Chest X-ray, AP view. Patient: 33 years old, sex M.
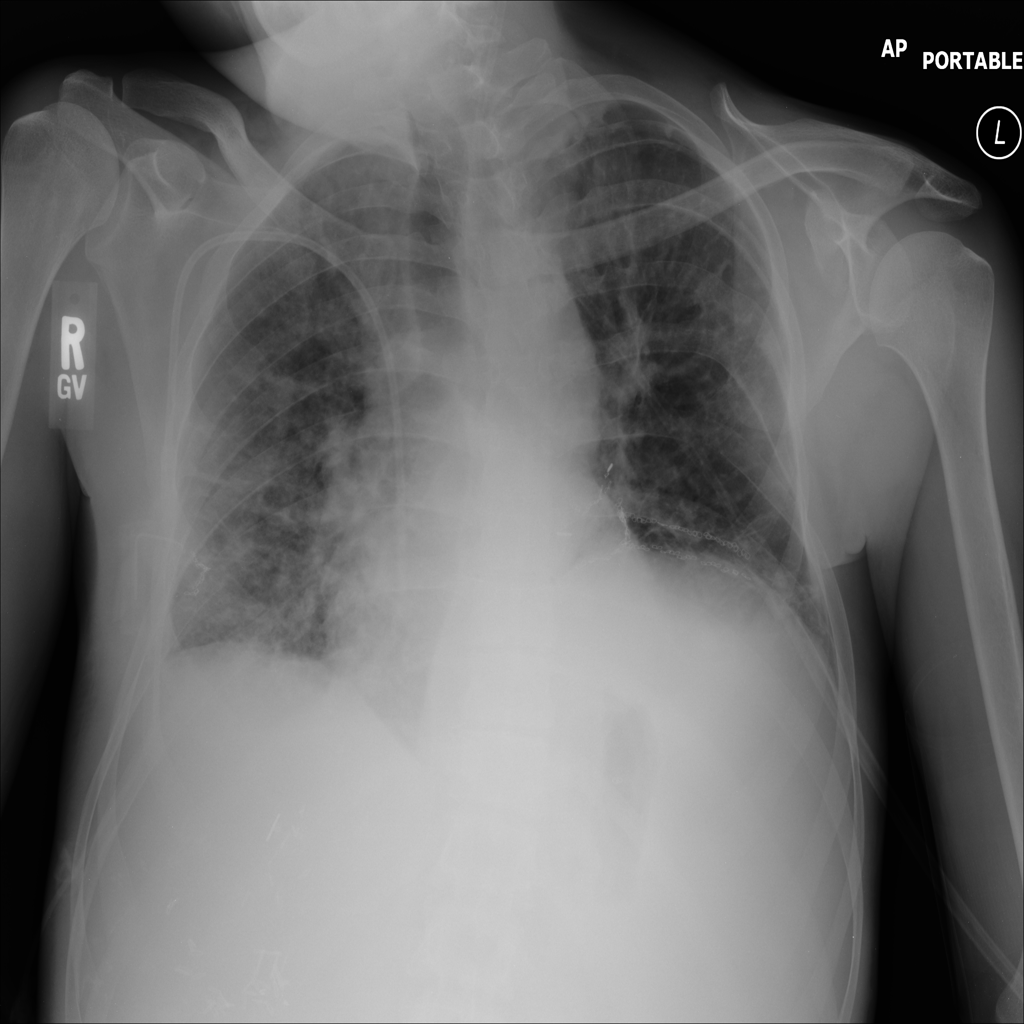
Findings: Edema, Effusion, Nodule, Pneumonia